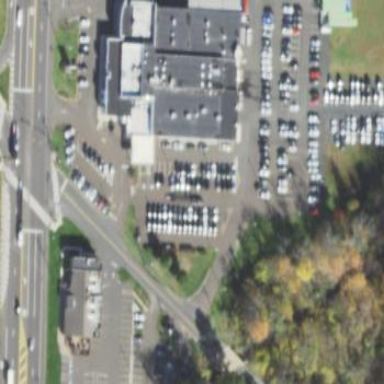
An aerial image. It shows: Building housing car shop.